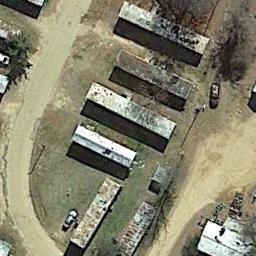
Label: residential